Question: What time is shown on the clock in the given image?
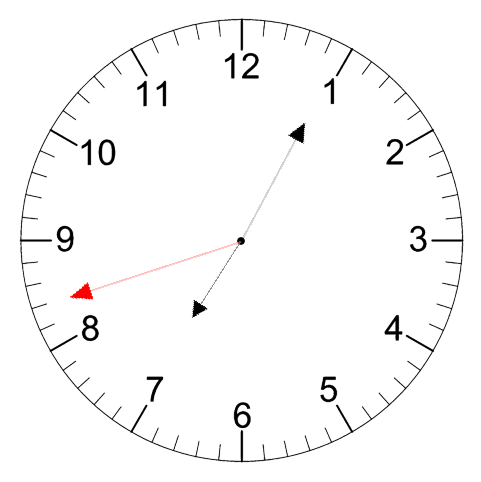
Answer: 07:04:42